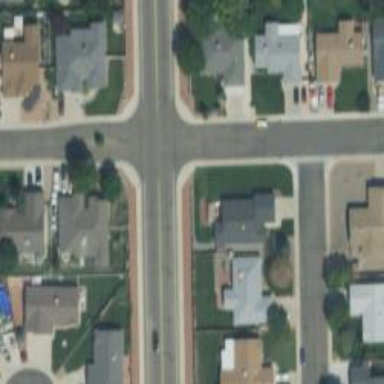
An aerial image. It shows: Residential road with asphalt surface and separate sidewalk.